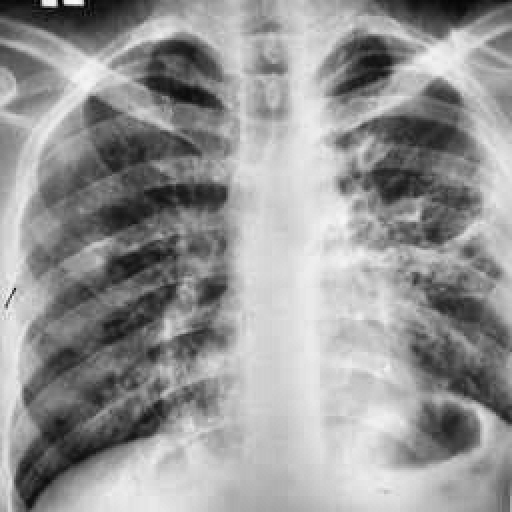
Finding: TUBERCULOSIS